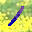
Label: 1